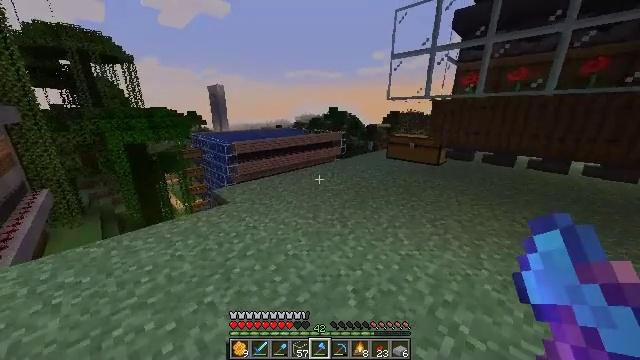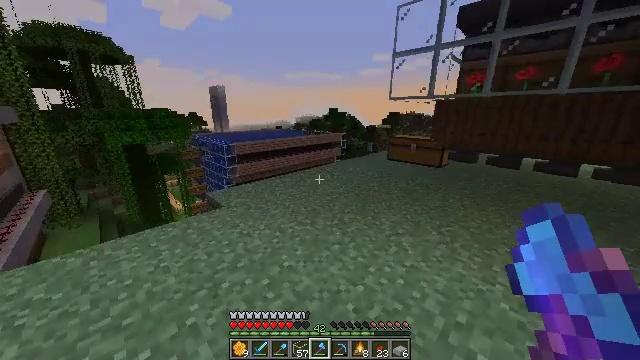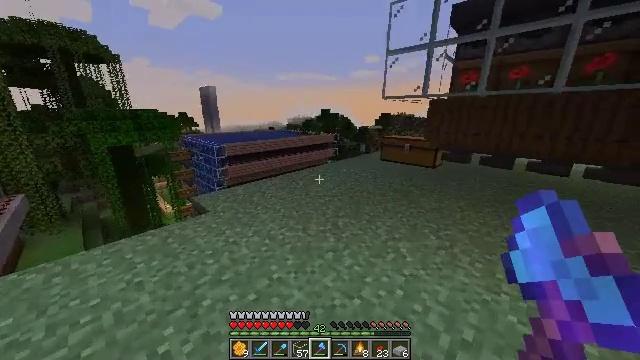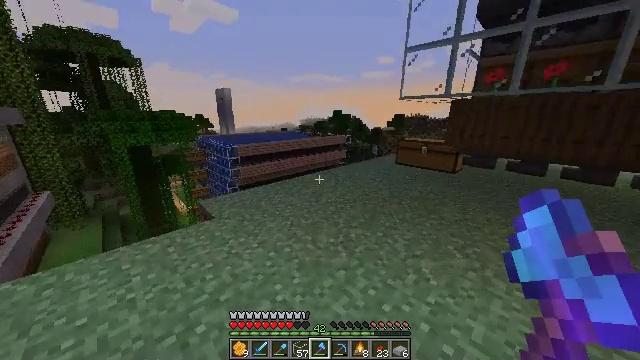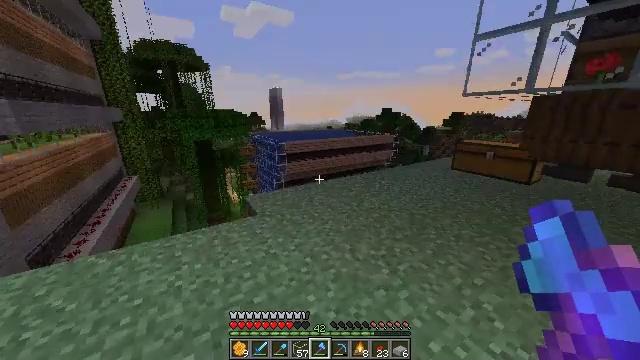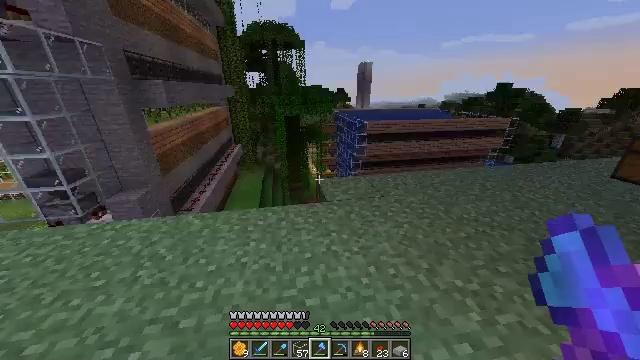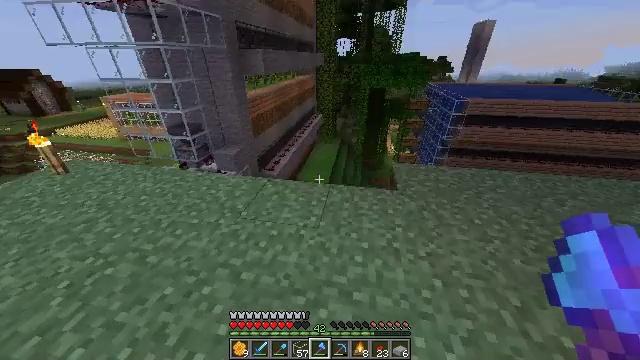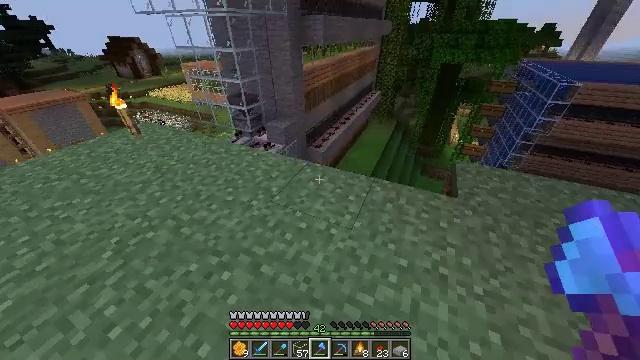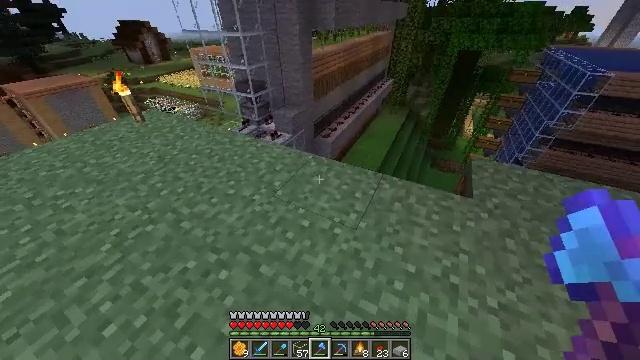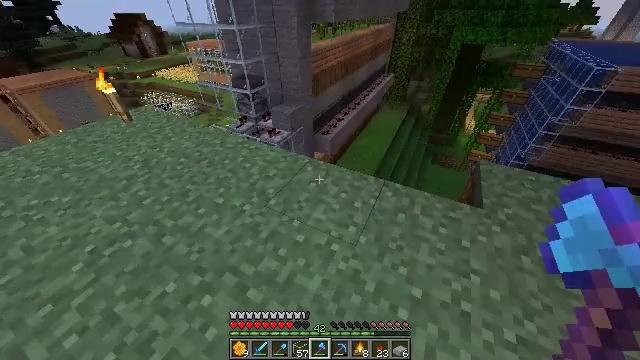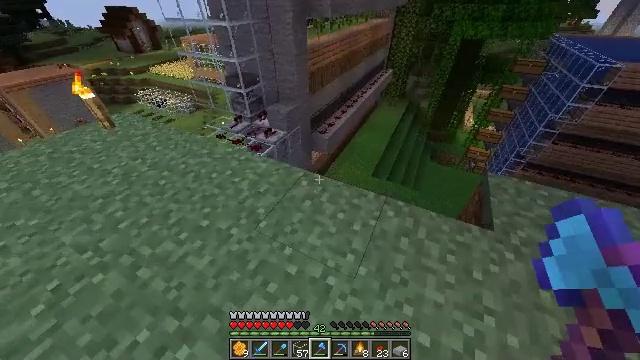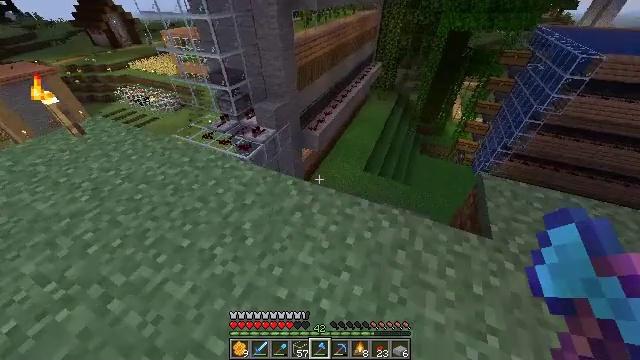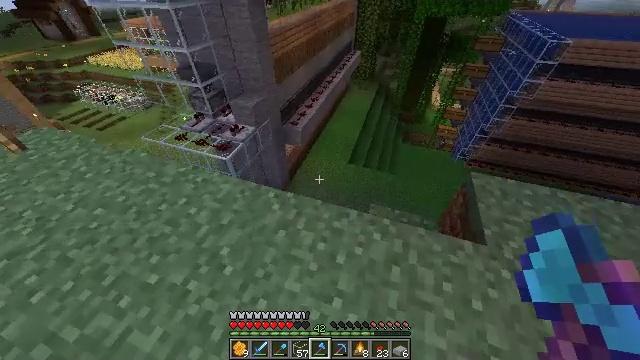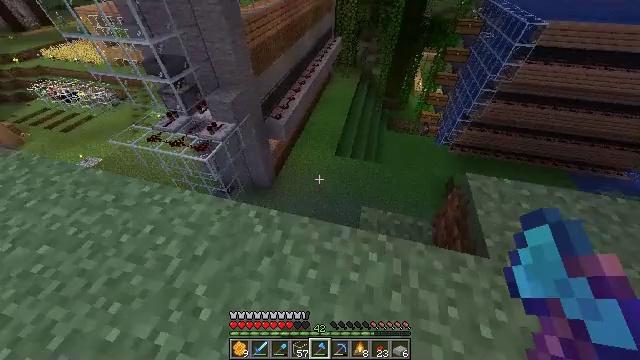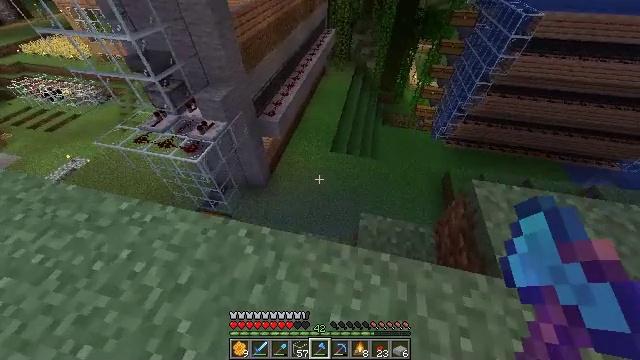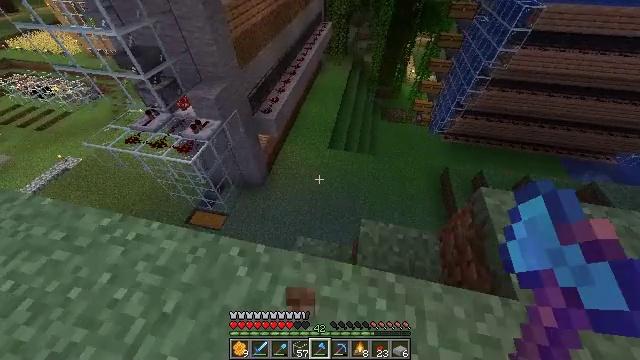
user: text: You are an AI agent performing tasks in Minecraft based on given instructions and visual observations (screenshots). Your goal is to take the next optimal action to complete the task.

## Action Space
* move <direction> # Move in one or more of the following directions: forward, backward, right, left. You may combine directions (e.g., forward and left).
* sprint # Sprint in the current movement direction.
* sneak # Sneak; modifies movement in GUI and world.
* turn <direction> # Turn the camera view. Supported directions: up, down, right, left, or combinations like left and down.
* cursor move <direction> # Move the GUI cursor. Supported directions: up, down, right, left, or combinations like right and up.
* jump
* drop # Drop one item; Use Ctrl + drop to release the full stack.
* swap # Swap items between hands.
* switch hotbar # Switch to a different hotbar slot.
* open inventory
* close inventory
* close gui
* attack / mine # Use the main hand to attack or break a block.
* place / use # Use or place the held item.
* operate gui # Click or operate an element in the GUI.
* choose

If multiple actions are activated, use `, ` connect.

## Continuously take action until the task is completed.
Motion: motion action
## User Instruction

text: Combine glass blocks to craft a glass bottle.
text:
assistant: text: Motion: move forward
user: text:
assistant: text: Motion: move forward, sprint, turn right
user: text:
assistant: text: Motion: move forward, sprint, turn left
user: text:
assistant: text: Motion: move forward, sprint, turn left
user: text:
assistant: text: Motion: move forward, turn left and down
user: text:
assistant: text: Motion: move forward, turn left and down
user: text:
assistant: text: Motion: move forward, turn left and down
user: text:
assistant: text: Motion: move forward, sprint, turn left and down
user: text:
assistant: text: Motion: move forward, sprint, turn down
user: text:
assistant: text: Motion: move forward, sprint
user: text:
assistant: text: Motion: move forward, sprint, turn right and down
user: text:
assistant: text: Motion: move forward, turn right and down
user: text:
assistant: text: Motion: move forward, sprint, turn right and down
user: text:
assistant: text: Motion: move forward, sprint, turn right and down
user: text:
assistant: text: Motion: move forward, sprint, turn down
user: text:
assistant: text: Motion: move forward, sprint, turn right
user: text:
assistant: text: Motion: move forward, sprint
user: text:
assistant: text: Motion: move forward, turn right
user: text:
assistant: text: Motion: move forward, turn right and up
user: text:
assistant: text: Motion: move forward
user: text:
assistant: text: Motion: move forward, turn right and down
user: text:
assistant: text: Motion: move forward, turn right and down
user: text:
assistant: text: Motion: move forward, turn right and down
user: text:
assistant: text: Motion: move forward, turn right
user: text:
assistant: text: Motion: move forward
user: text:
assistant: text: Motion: move forward
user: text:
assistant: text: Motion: move forward, sprint
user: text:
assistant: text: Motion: move forward, sprint
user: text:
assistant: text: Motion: move forward, sprint, turn right and up
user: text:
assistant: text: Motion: move forward, sprint, turn up